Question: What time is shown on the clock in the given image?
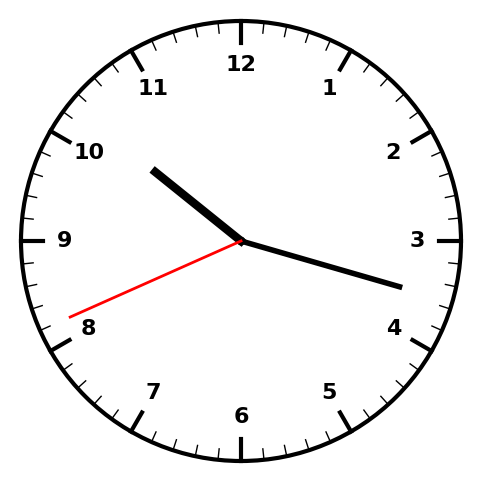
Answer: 10:17:41